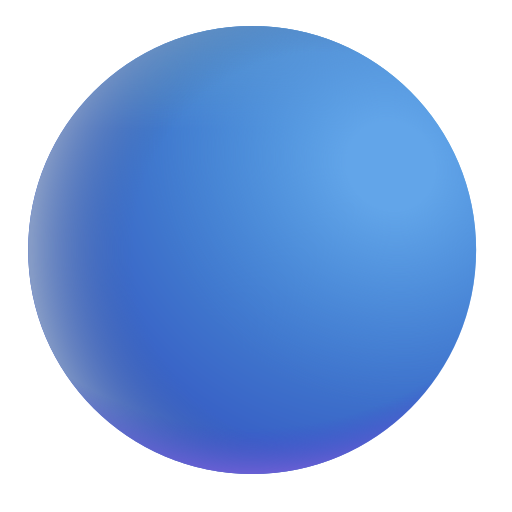
blue circle color